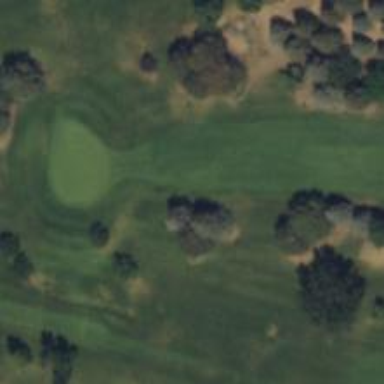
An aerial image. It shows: View of golf hole.